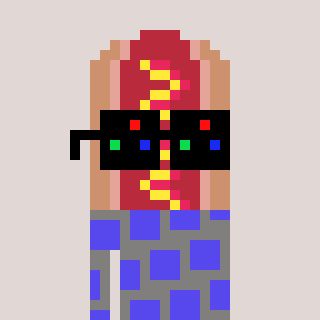
a pixel art character with square black sunglasses, a hotdog-shaped head and a bluegrey-colored body on a warm background